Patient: sex M, age 51
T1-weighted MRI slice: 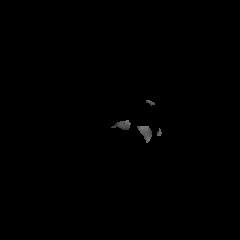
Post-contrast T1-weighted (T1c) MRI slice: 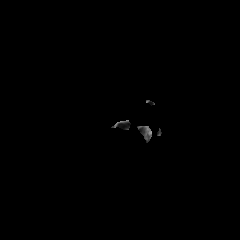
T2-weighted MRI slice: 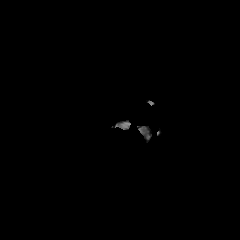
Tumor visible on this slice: no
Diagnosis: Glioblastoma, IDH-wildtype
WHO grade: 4